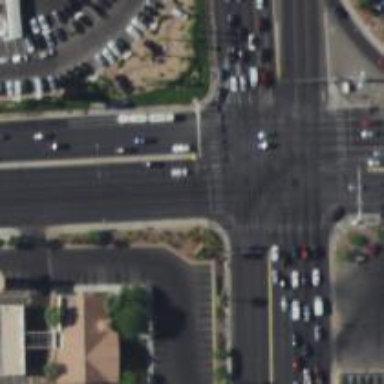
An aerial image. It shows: Solid stop line on the road marking.